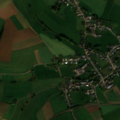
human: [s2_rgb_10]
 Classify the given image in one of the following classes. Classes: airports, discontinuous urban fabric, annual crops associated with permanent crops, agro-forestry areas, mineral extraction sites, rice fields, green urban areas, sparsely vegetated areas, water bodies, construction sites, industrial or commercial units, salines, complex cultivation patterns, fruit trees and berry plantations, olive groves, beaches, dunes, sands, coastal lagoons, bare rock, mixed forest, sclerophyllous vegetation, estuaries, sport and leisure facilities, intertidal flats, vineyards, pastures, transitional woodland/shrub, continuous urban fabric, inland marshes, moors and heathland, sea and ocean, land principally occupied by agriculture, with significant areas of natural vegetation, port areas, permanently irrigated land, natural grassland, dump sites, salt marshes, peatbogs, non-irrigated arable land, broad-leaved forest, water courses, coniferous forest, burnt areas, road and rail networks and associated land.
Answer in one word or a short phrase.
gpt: discontinuous urban fabric, non-irrigated arable land, pastures